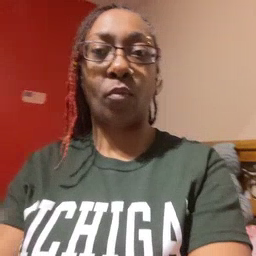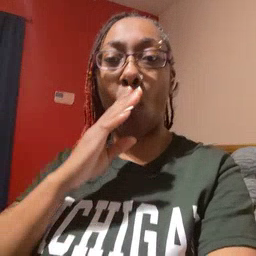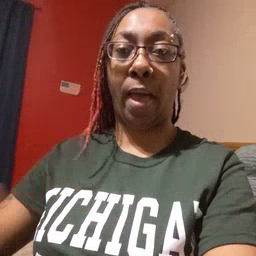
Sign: quiet